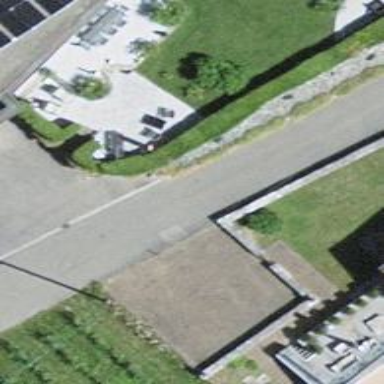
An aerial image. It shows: Hedge barrier.